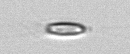
Label: Chrysochromulina